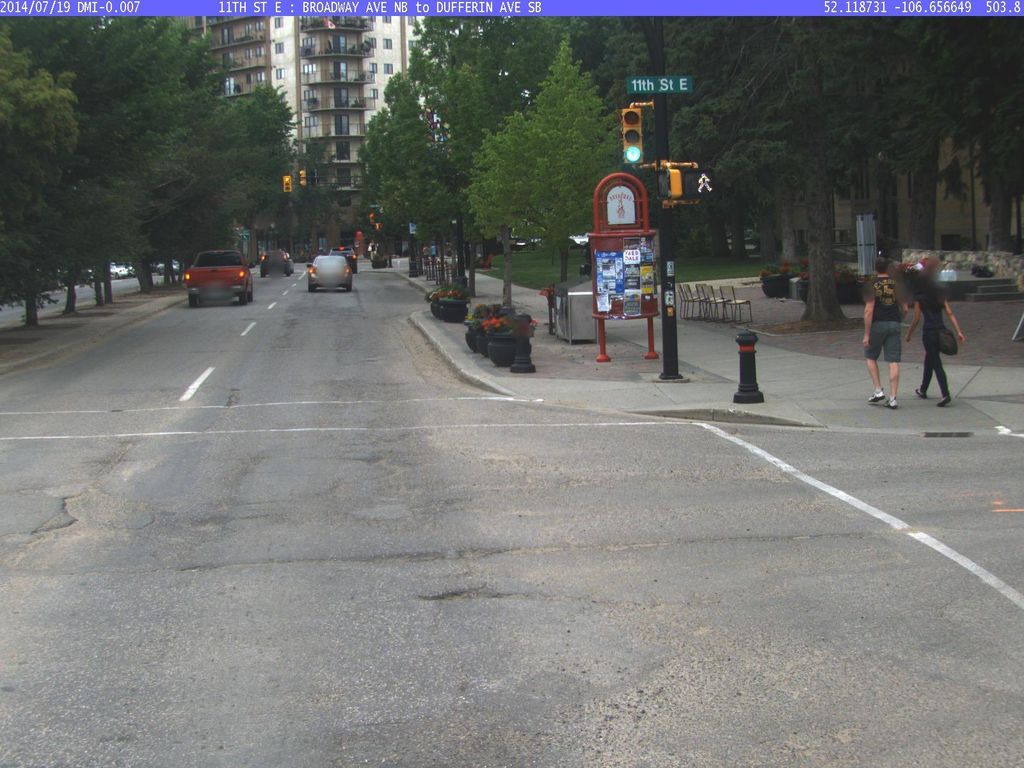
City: saskatoon